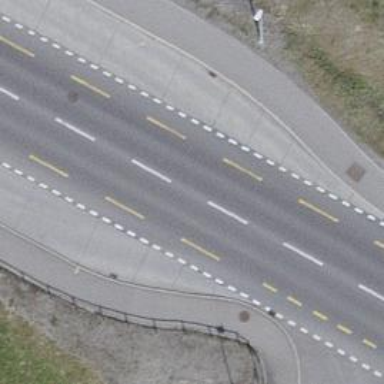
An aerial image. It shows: Tertiary road with asphalt surface and lane for cyclists on both sides.